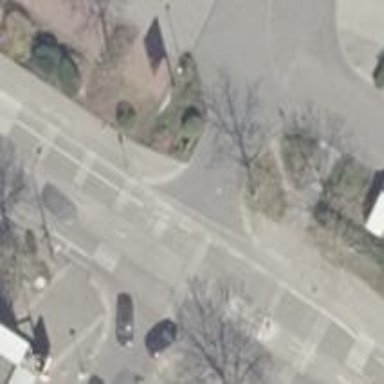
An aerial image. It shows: Service road with separate sidewalk.